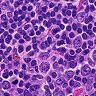
Metastatic tissue present: no